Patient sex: F
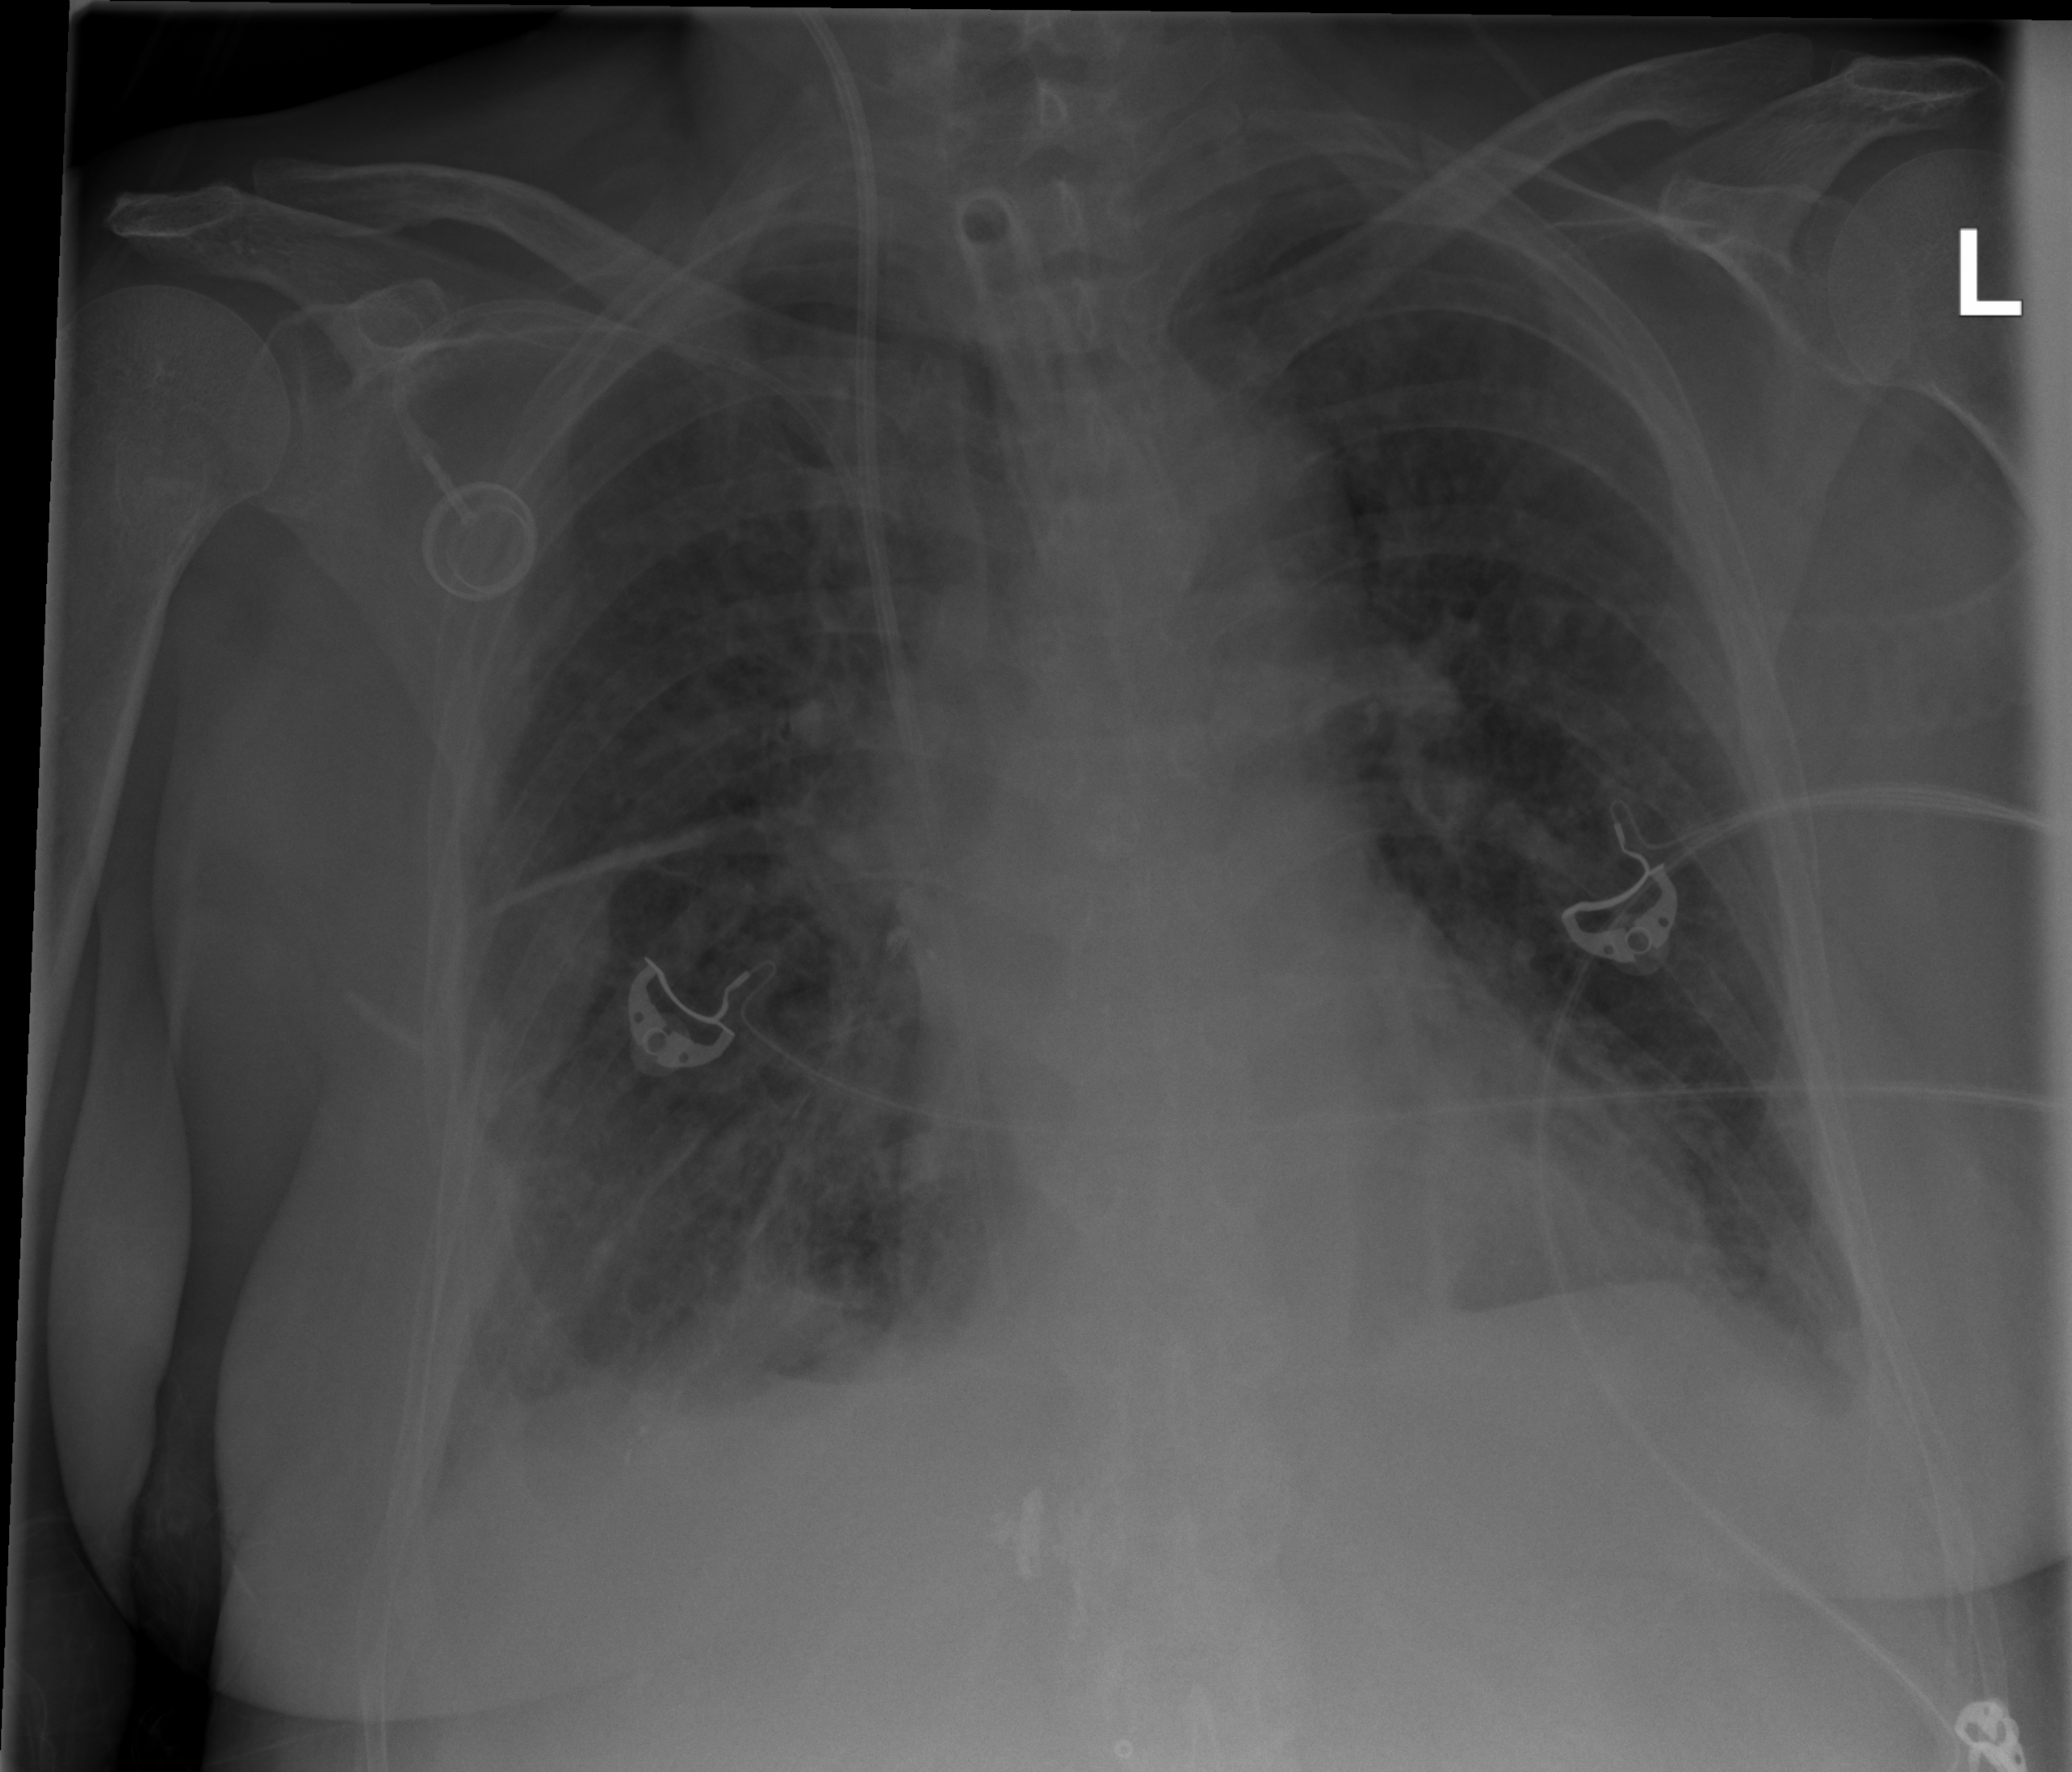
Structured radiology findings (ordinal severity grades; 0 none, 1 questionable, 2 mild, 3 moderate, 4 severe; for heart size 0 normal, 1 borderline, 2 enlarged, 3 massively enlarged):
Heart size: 1
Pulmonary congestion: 2
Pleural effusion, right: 1
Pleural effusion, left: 1
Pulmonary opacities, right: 2
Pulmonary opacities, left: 2
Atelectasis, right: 2
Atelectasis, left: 0